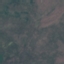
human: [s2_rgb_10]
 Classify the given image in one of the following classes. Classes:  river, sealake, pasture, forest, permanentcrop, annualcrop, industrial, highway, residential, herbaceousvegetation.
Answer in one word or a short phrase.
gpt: HerbaceousVegetation